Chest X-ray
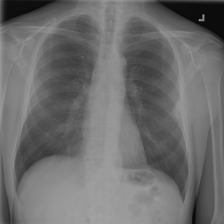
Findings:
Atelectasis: negative
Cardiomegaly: negative
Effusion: negative
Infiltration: negative
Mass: positive
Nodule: negative
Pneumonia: negative
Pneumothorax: negative
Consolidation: positive
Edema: negative
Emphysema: negative
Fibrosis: negative
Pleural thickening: negative
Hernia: negative